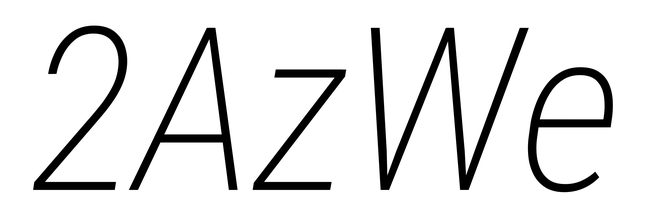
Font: Roboto-Italic_Condensed_ExtraLight_Italic